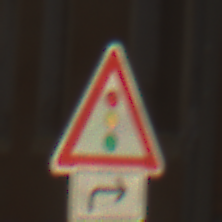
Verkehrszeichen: Lichtzeichenanlage
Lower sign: RichtungsangabeDurchPfeile5
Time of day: Midday
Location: Outdoor (Urban)
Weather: Clear
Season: NotSpecified
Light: Natural